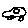
Label: car